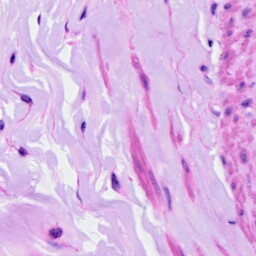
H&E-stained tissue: Ovarian